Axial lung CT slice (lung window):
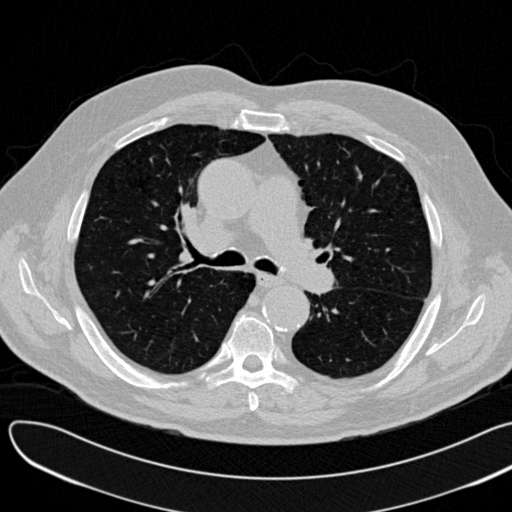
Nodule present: no